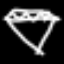
Label: diamond